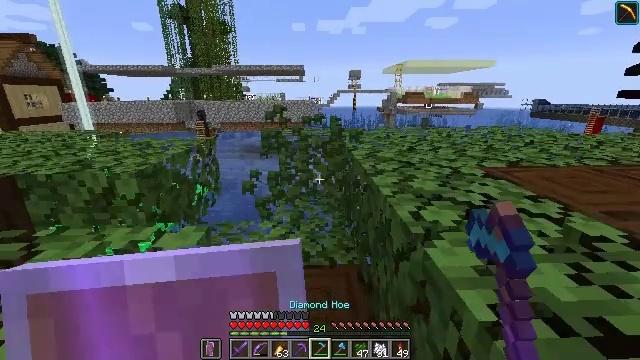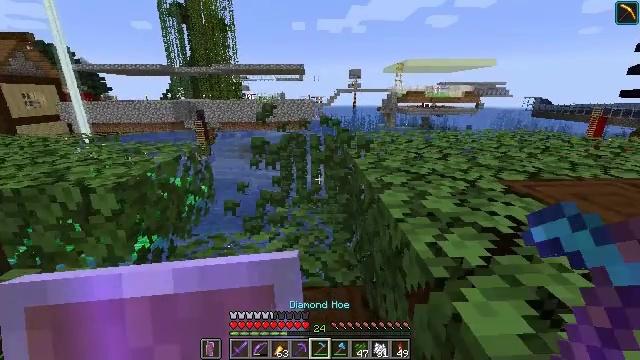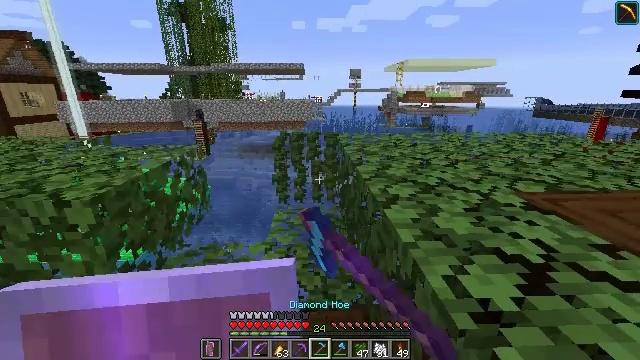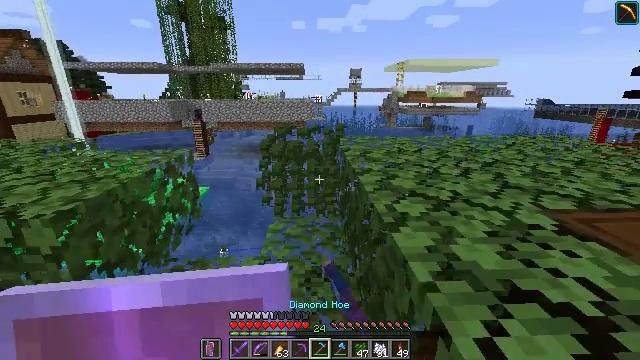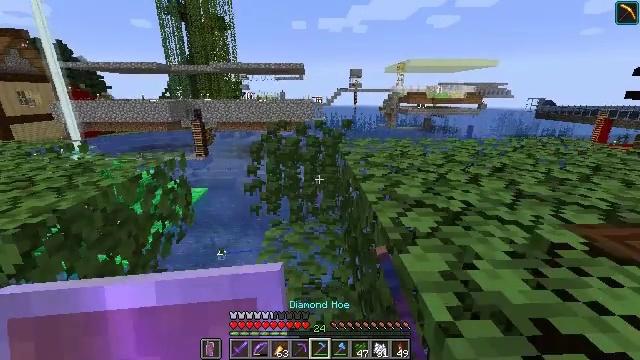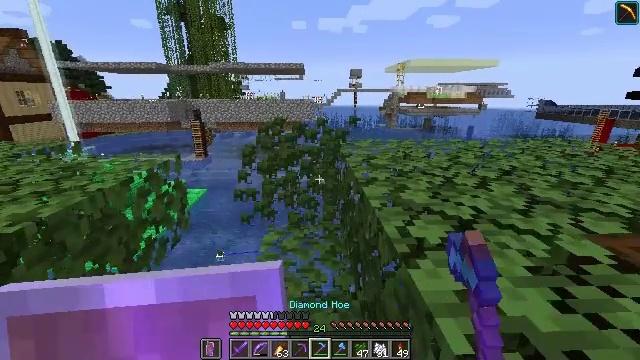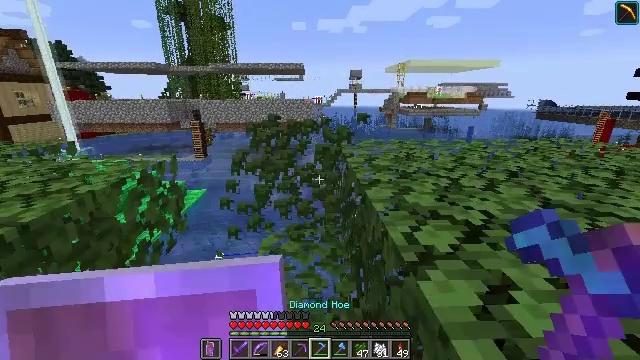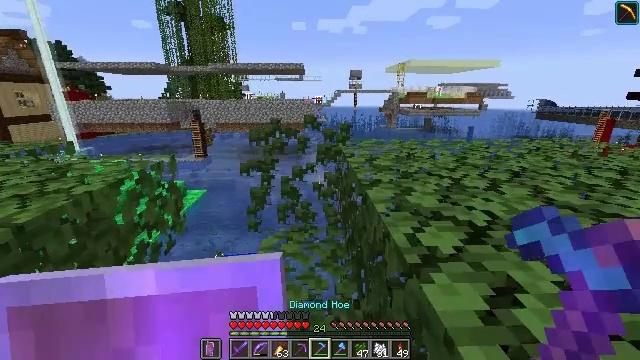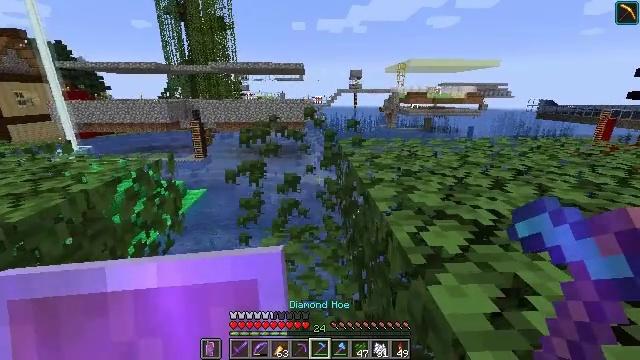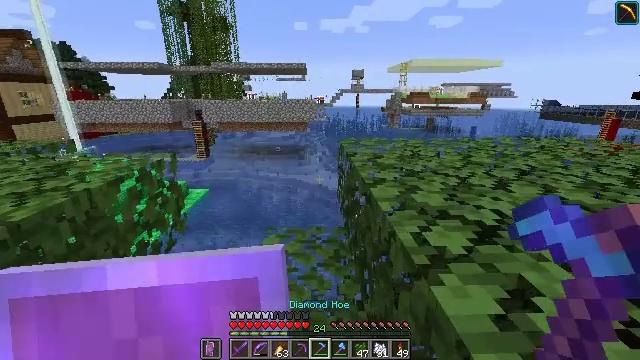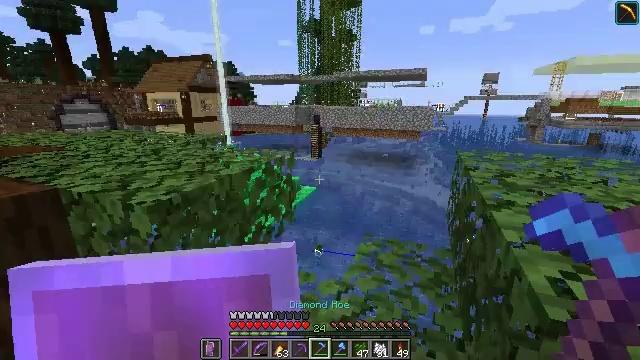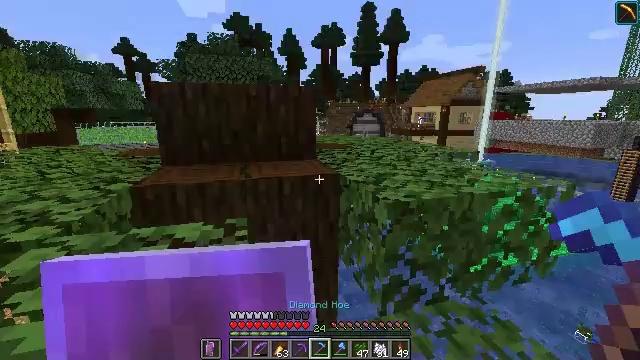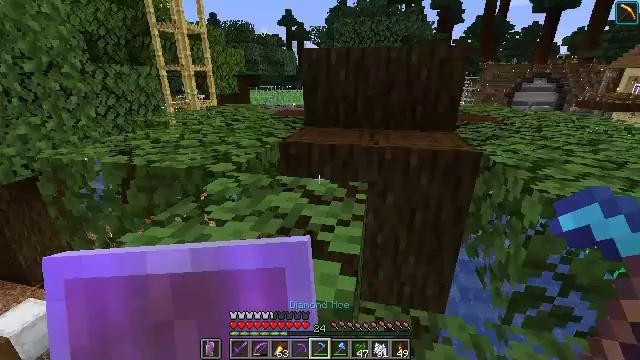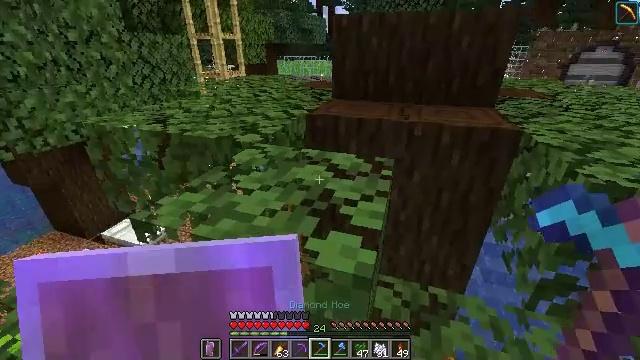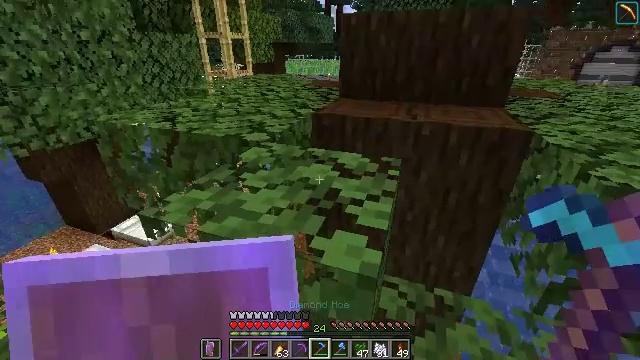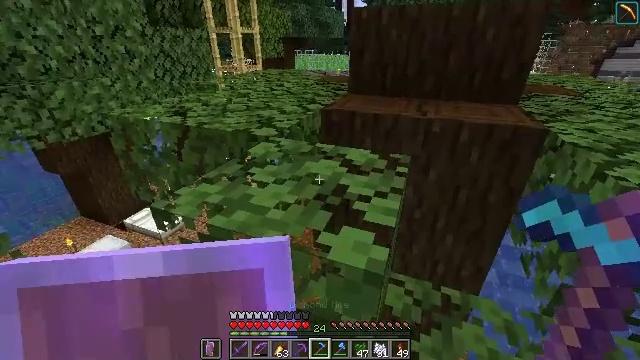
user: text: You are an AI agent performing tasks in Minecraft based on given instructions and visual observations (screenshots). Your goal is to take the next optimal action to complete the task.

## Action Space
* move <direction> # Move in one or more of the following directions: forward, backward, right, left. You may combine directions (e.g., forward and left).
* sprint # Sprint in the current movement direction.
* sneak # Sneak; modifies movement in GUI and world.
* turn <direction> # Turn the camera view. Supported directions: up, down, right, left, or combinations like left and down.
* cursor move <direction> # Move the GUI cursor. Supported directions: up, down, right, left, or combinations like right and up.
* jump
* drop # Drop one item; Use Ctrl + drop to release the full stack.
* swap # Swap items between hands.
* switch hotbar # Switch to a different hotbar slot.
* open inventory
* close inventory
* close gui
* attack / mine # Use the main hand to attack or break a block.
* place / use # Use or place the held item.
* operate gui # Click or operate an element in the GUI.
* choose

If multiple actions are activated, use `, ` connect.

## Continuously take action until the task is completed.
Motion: motion action
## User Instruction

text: Mine dark oak leaves from the tree.
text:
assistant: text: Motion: move forward, attack / mine
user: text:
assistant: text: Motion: move forward, attack / mine
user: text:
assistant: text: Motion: move forward, attack / mine
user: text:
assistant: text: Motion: move forward
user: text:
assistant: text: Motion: no_op
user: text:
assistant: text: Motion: no_op
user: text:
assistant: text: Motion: no_op
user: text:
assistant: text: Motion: no_op
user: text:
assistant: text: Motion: no_op
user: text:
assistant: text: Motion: turn left and up
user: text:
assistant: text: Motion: turn left and up
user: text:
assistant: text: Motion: turn left and down
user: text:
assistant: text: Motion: turn left and down
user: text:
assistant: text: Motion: turn left
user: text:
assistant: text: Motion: turn left
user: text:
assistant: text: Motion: turn left and down
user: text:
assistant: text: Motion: no_op
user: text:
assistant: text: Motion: no_op
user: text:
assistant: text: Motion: no_op
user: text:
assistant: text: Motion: no_op
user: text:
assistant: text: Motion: attack / mine
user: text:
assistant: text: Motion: attack / mine
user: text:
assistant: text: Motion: attack / mine
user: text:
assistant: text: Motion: no_op
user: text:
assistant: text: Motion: no_op
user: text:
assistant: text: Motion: turn left
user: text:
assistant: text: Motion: turn left and up
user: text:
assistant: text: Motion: turn left
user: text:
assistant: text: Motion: no_op
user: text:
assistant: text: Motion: no_op